Field crop: maize
Growth stage: 2
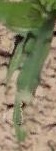
Species: maize